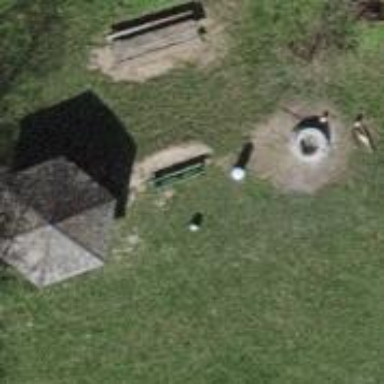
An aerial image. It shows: Barbecue facility.